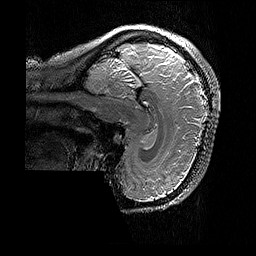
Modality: T2w
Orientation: sagittal
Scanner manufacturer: siemens
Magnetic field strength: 3 T
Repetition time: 3.2 s
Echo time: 0.428 s